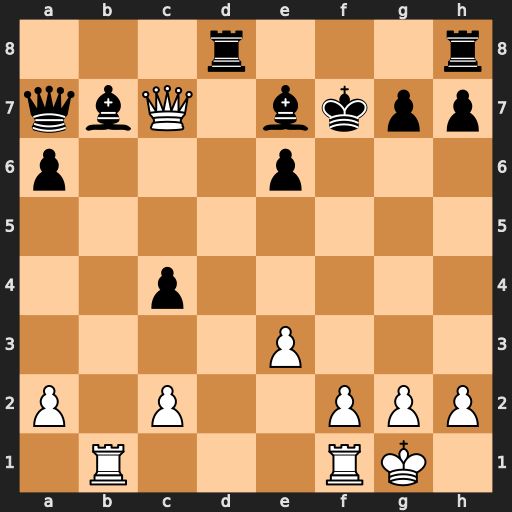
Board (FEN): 3r3r/qbQ1bkpp/p3p3/8/2p5/4P3/P1P2PPP/1R3RK1
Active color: w
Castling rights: -
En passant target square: -
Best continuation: Rxb7 Qxb7 Qxb7